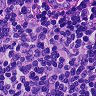
Metastatic tissue present: no